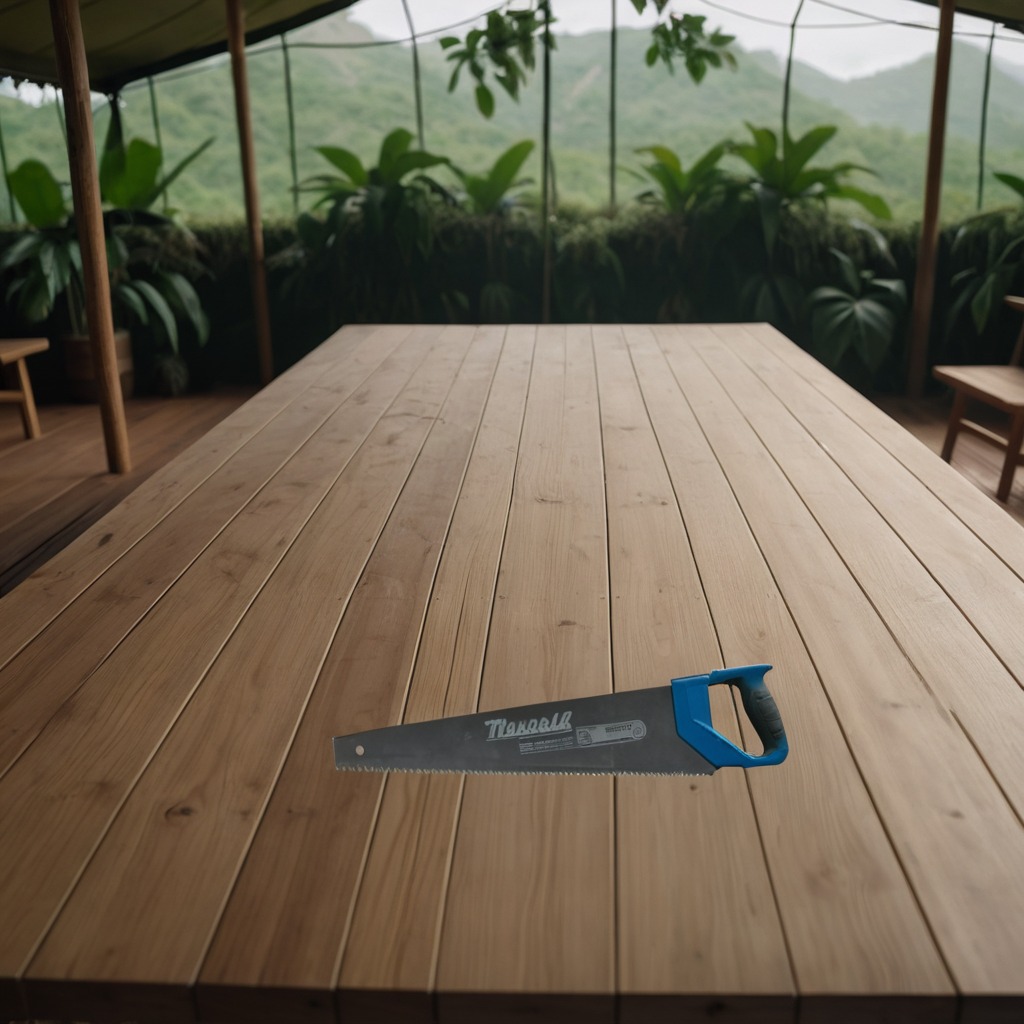
A metal saw is lying on a wooden table inside a jungle field workshop tent.